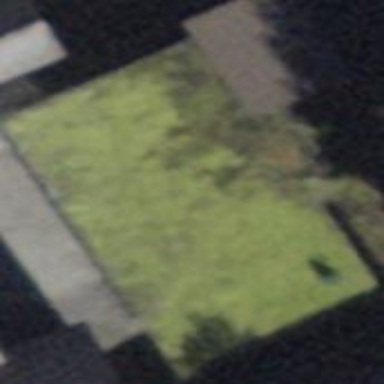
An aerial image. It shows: Fire station building.